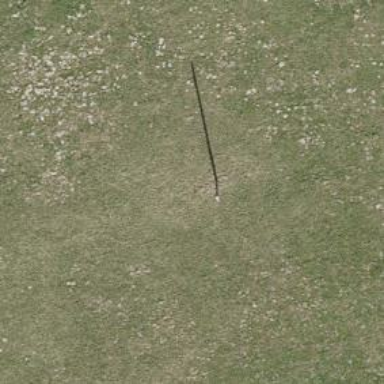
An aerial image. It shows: Utility pole as the man-made structure.